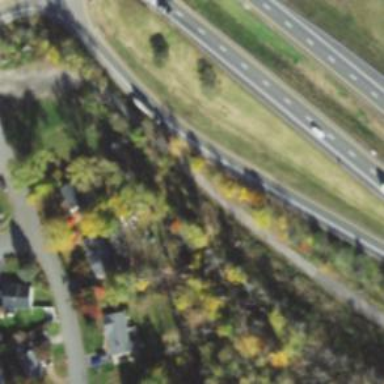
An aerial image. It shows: Culvert tunnel.